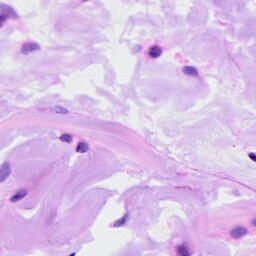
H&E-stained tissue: Ovarian